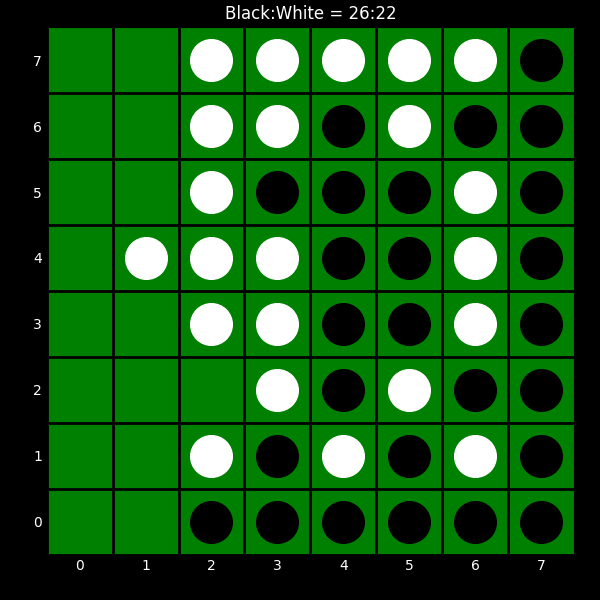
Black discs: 26
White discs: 22